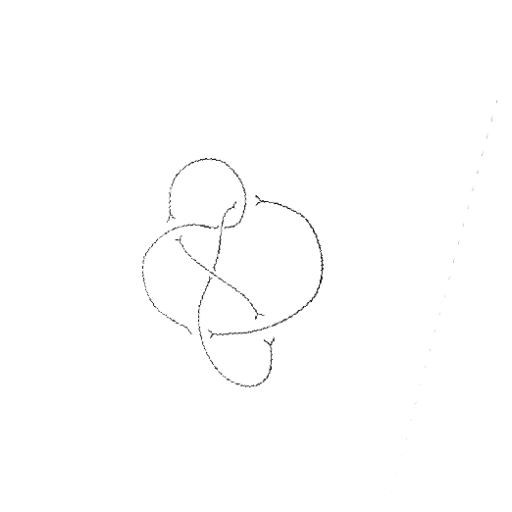
Crossing number: 6